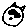
Label: cat